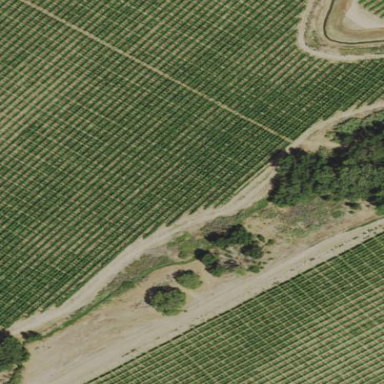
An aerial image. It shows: Orchard.